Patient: sex F, age 63
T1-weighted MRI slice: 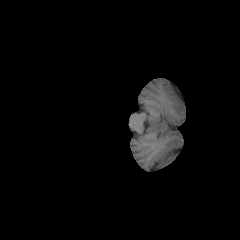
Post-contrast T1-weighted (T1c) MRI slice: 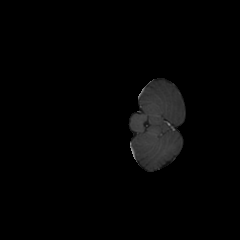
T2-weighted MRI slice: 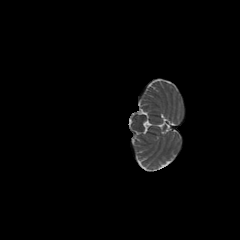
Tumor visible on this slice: no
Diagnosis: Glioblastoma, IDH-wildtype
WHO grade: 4